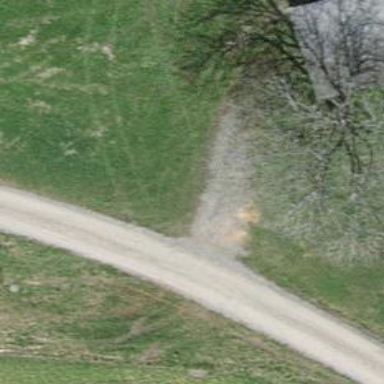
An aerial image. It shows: Compacted track with grade2 level.